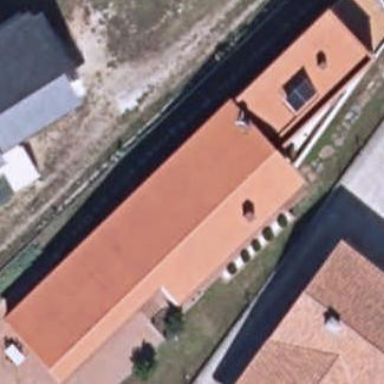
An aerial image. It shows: Simple and straightforward house.